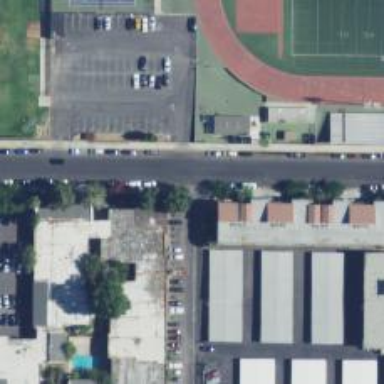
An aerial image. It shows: Alleyway designated as service road.